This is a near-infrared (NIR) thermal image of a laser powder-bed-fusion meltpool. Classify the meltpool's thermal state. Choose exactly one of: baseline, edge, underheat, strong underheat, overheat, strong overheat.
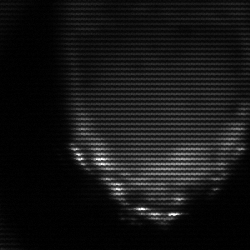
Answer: edge